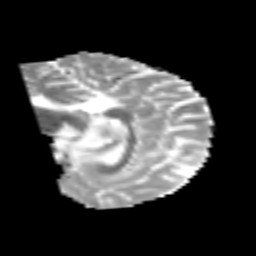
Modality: MD
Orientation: sagittal
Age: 25
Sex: male
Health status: healthy